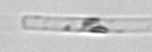
Label: Leptocylindrus